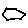
Label: hexagon